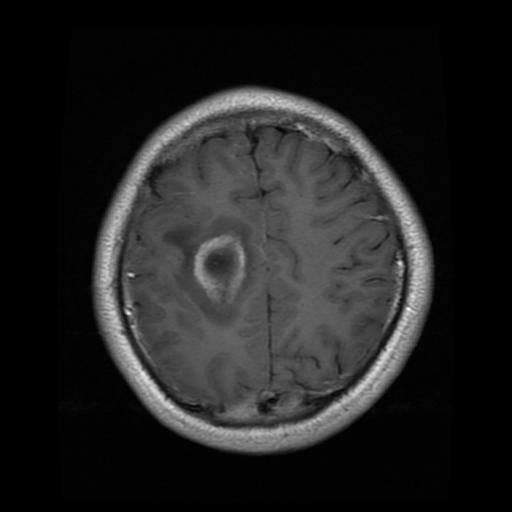
Label: glioma